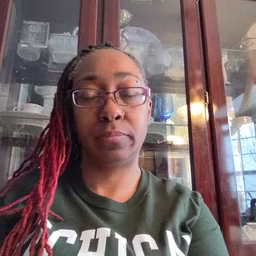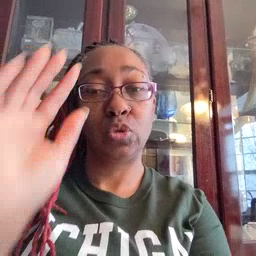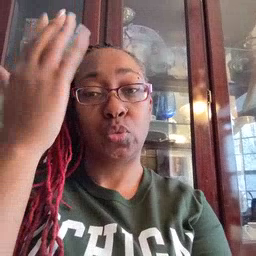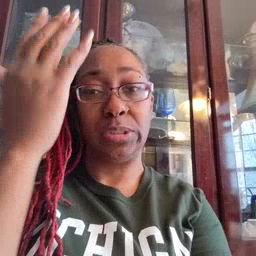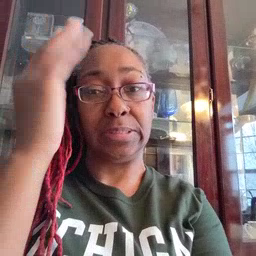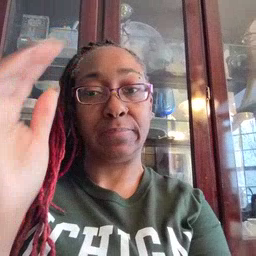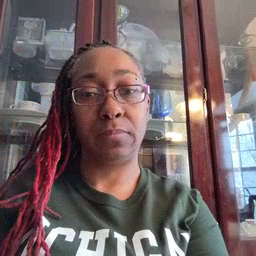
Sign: tree